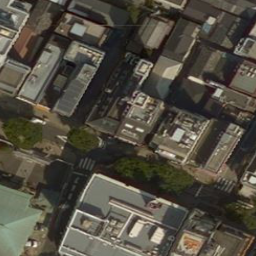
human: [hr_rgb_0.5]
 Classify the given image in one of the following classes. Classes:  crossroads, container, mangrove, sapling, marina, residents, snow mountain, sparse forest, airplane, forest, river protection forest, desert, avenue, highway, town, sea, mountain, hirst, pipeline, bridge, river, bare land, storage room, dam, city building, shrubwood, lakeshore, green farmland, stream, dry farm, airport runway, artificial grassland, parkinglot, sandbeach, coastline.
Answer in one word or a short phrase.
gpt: city building